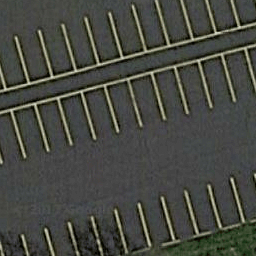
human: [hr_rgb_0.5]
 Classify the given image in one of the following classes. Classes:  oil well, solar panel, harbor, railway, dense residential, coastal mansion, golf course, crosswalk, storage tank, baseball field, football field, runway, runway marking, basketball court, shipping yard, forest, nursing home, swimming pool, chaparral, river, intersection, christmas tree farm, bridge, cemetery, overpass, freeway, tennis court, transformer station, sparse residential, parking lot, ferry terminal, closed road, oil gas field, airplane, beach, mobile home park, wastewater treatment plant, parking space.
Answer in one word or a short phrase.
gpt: parking space